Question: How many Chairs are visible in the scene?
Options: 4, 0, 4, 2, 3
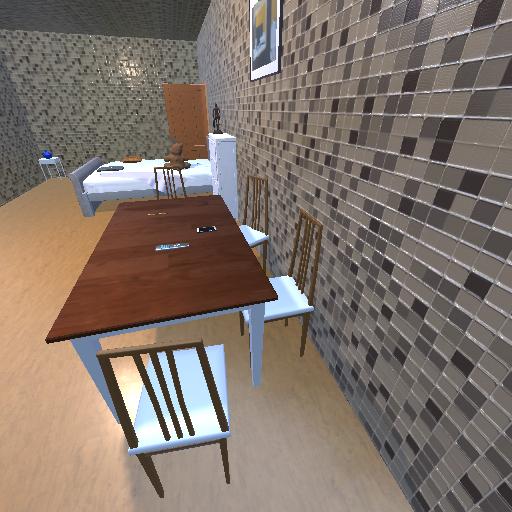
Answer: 4